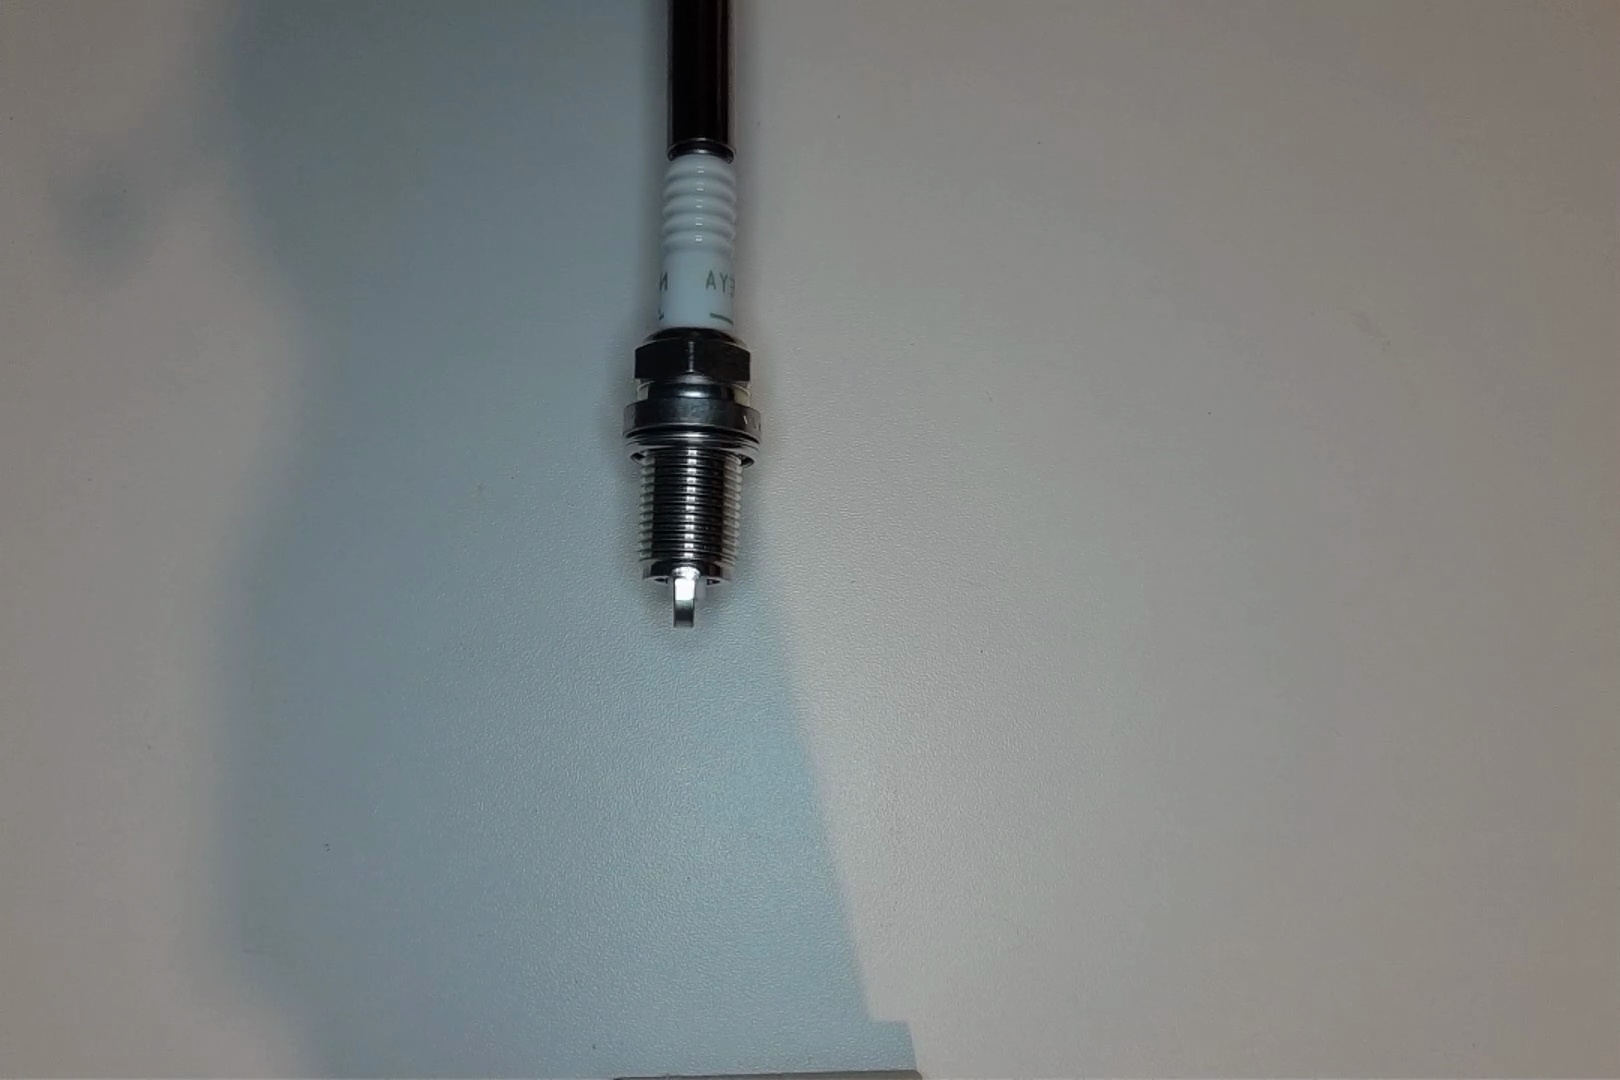
Label: normal